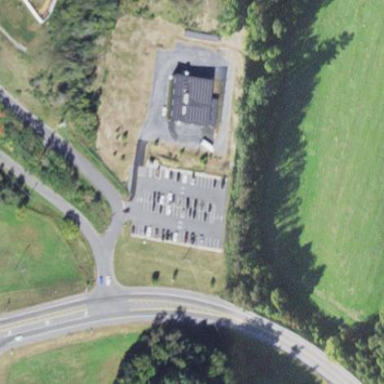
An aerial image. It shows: Paved parking area with park and ride facility available.